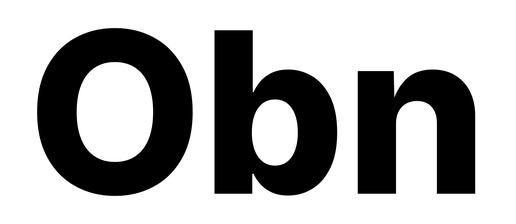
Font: Inter_ExtraBold